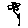
Label: flower